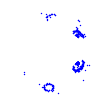
Particle: proton